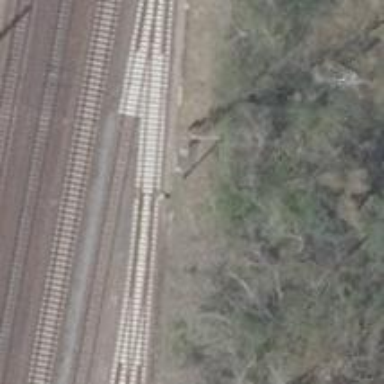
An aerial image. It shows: Railway switch.